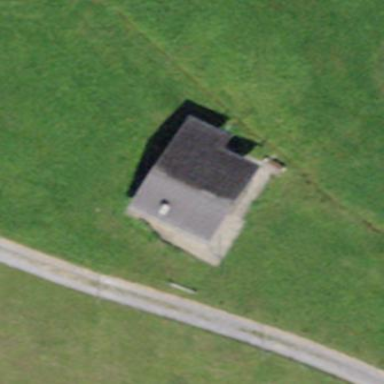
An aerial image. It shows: Cabin is depicted in the image.